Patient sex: F
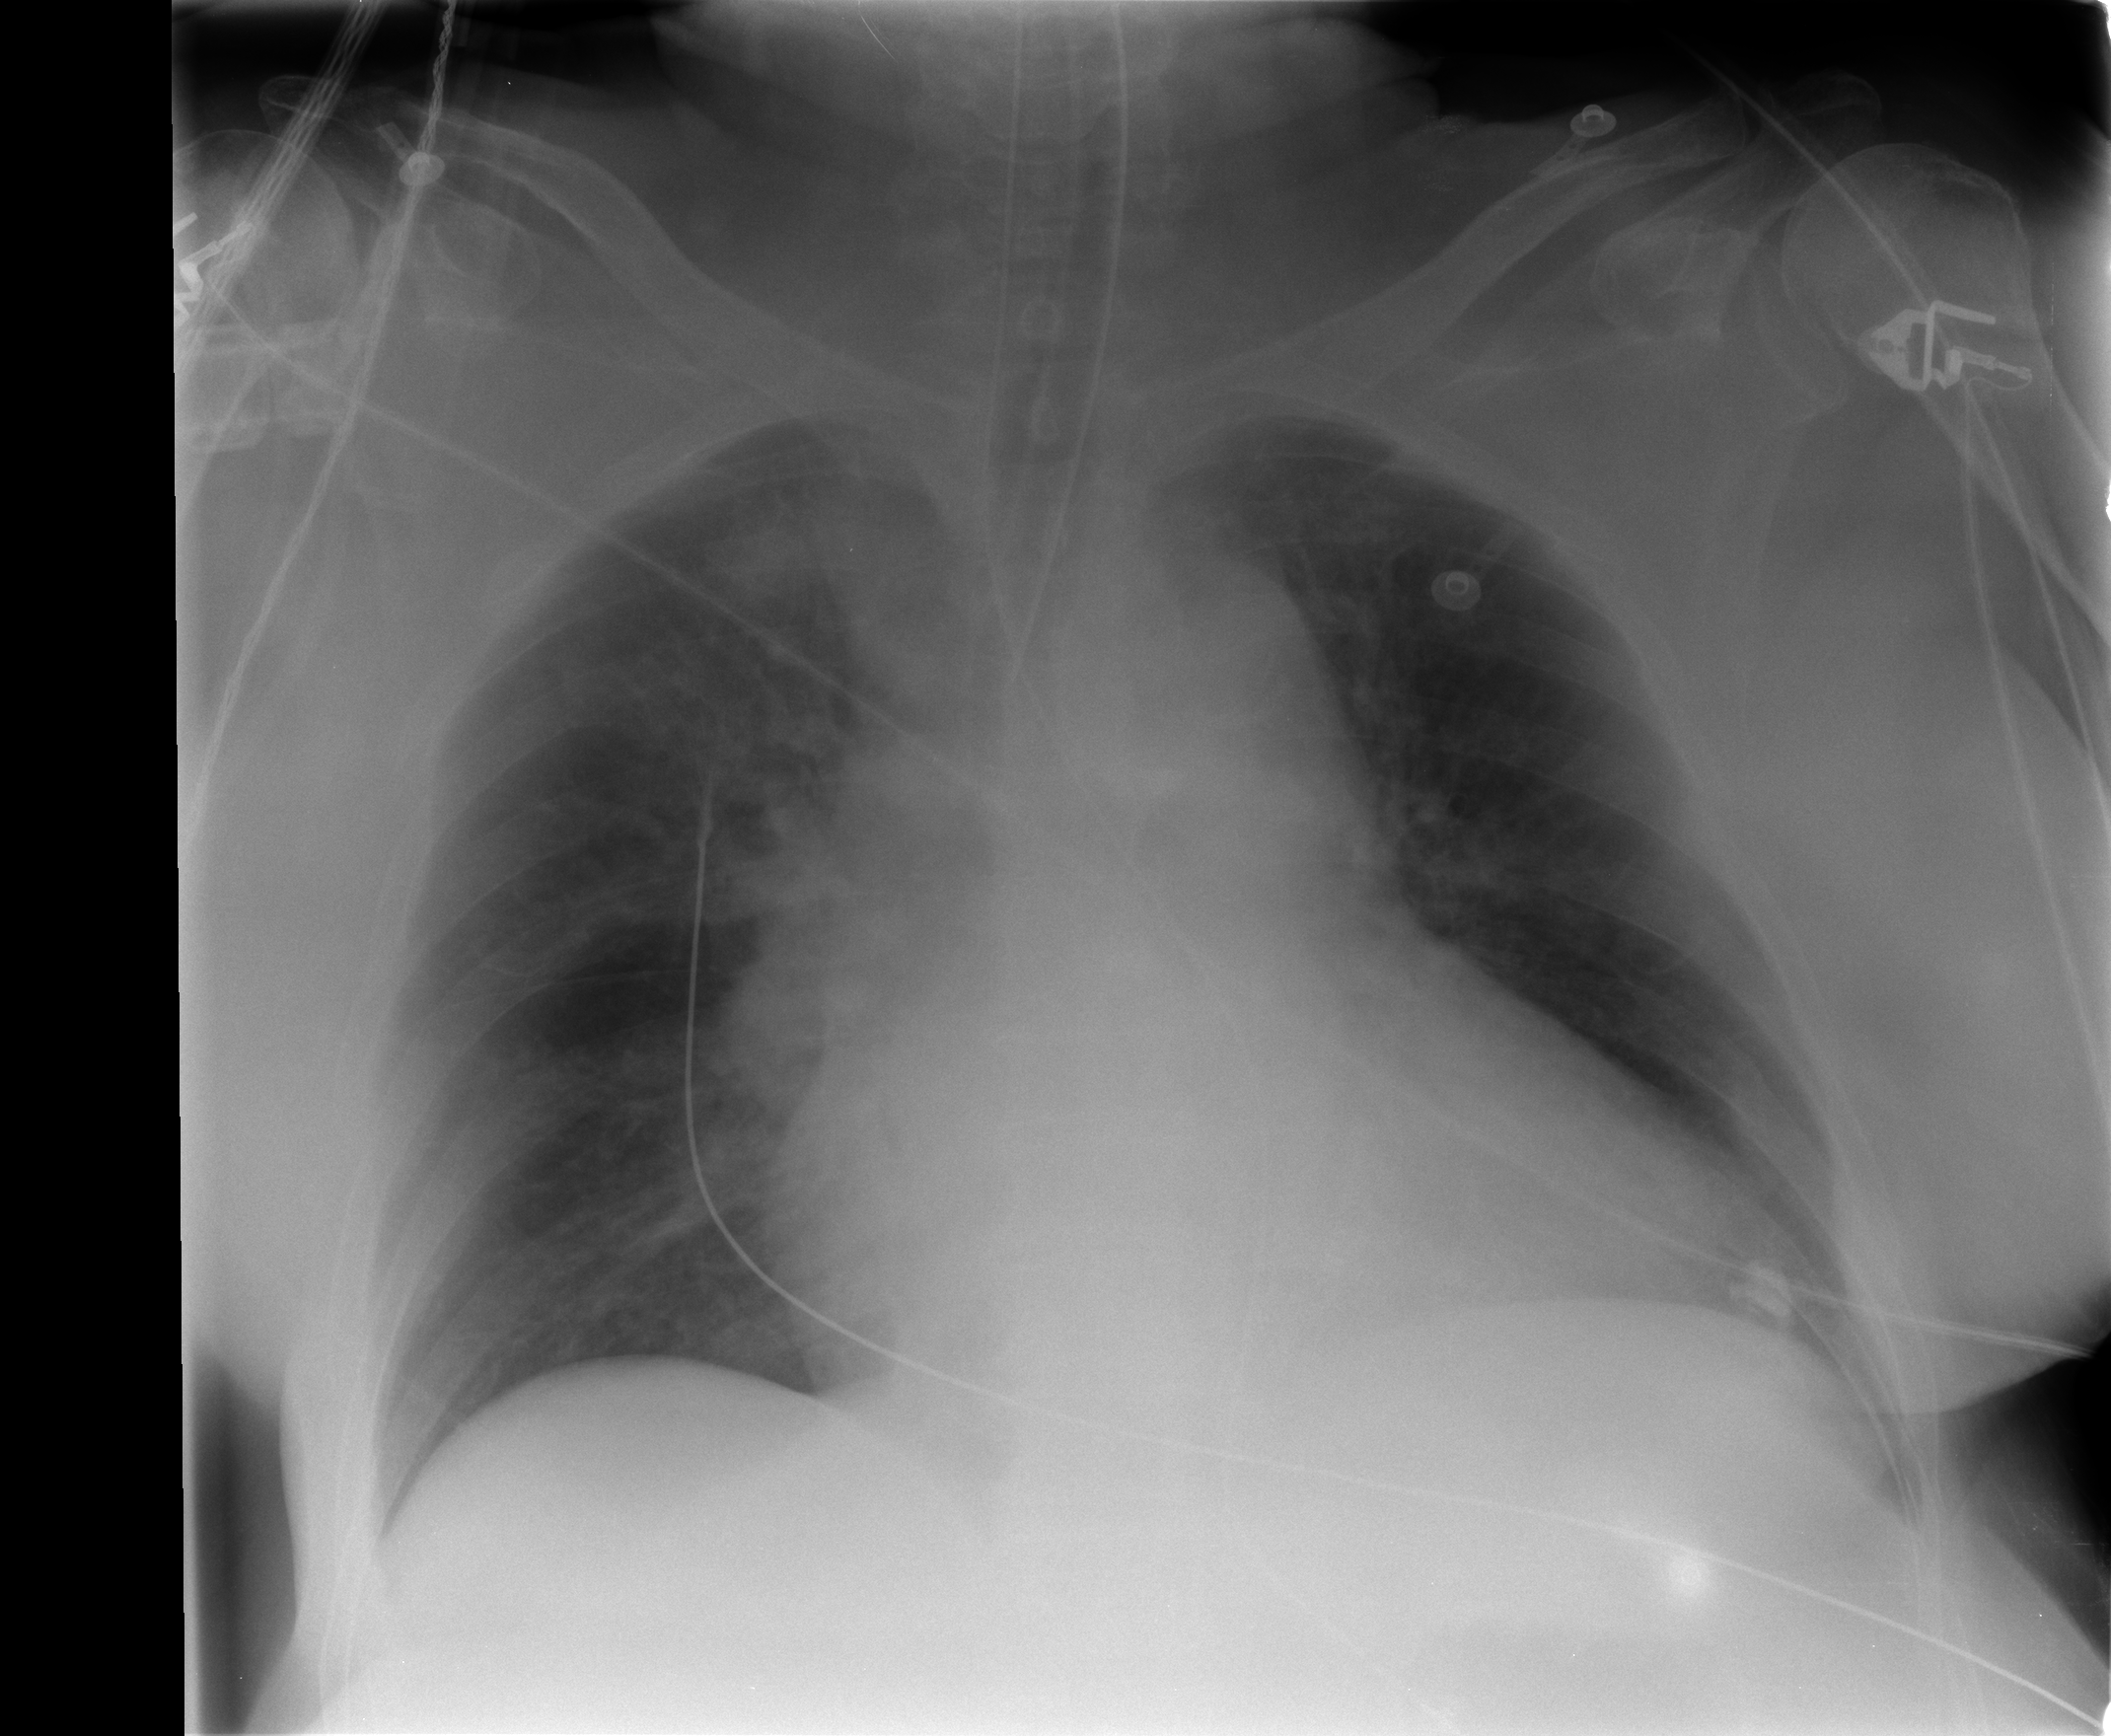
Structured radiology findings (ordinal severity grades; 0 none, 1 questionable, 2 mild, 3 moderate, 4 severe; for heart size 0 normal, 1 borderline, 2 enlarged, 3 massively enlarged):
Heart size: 2
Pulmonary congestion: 2
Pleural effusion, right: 0
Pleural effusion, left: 0
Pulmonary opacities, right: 0
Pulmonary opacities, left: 0
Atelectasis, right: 0
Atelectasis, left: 2